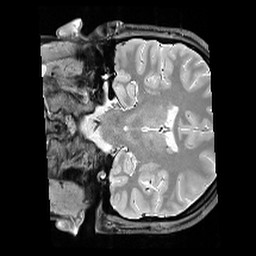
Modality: PDw
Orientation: coronal
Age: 20
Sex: female
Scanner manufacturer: siemens
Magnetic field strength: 3 T
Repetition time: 6.49 s
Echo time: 0.016 s